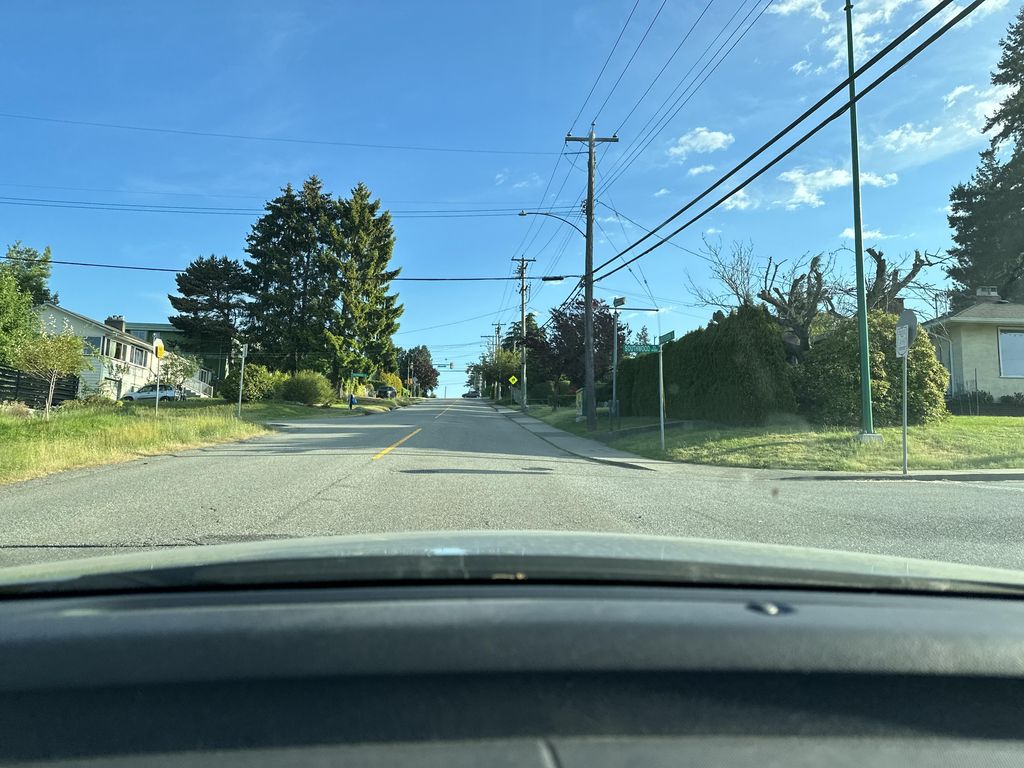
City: vancouver